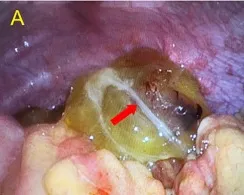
Intraoperative view during exploratory laparoscopy and microscopic histopathological examination of lesions. Intraoperative view during exploratory laparoscopy revealed a yellow cystic mass in (A) the appendix region, with a milky white flocculent light band (red arrow) in the cyst.
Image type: medical_photograph (other_medical_photograph)